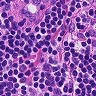
Metastatic tissue present: no